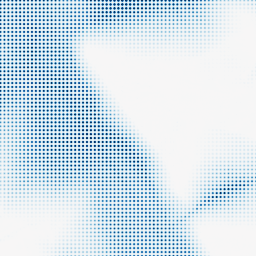
Category: morphological
Decomposition family: morphological
Decomposition parameters: operation: closing
size: 100
Upsampling method: sinc_hamming
Upsampling parameters: scale: 8
kernel_size: 4
Upsampling scale: 8